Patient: sex M, age 71
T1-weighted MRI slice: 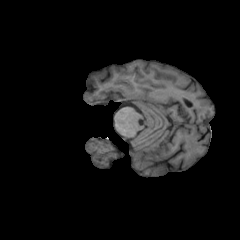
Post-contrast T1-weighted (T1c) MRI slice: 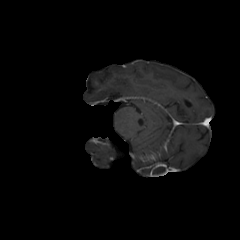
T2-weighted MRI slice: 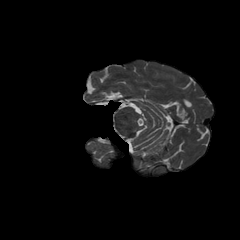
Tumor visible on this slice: no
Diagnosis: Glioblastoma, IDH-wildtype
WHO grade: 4